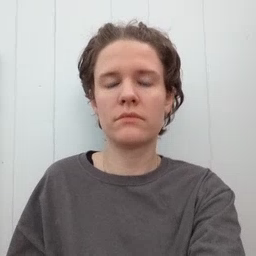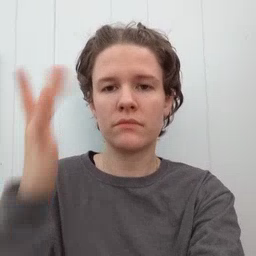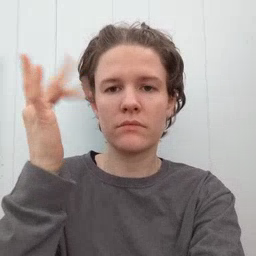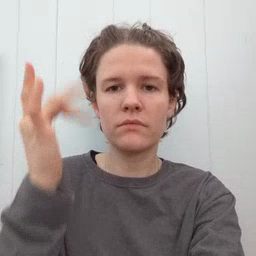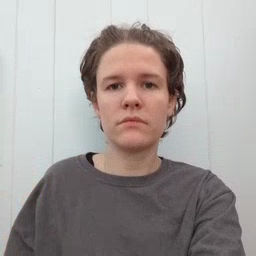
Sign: why